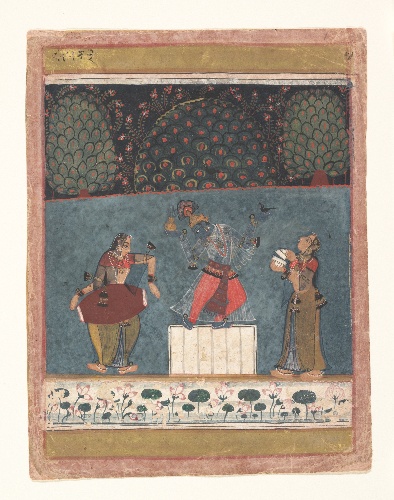
Date: ca. 1630–40
Object type: Folio
Classification: Paintings
Medium: Ink and opaque watercolor on paper
Culture: India (Madhya Pradesh, Malwa)
Dimensions: 7 5/8 x 5 3/4 in. (19.4 x 14.6 cm)
Department: Asian Art
Credit line: Rogers Fund, 1918
Accession year: 1918
Repository: Metropolitan Museum of Art, New York, NY
Tags: Women|Dancing|Flowers|Krishna